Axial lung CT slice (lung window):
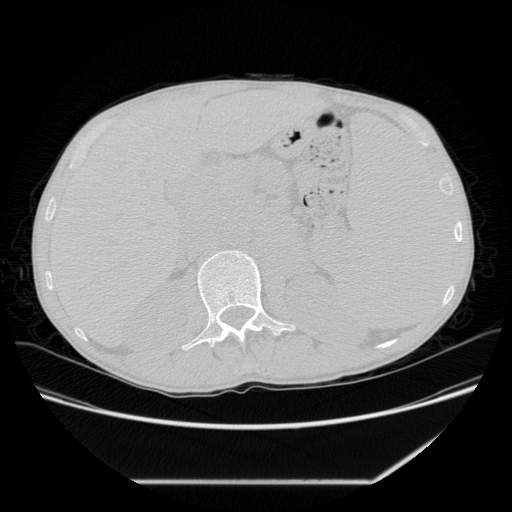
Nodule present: no